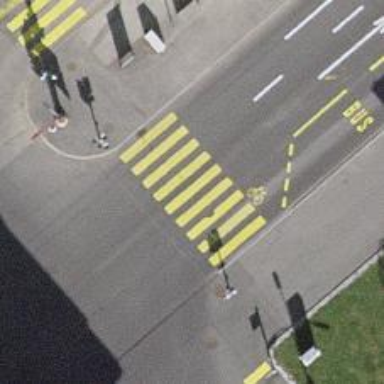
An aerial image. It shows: Crossing with zebra markings and traffic signals.